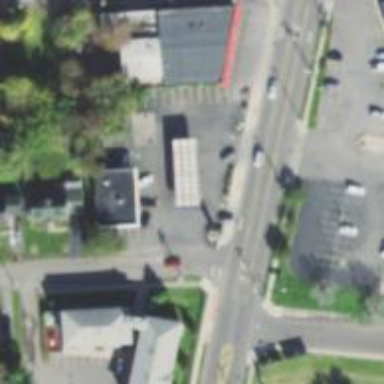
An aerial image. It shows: Convenience shop.